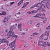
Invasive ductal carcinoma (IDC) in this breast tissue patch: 1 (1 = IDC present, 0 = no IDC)